Interaction volume radius: 5 \u00c5
Interaction volume height: 30 \u00c5
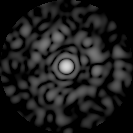
Disorder parameter: 0.8473